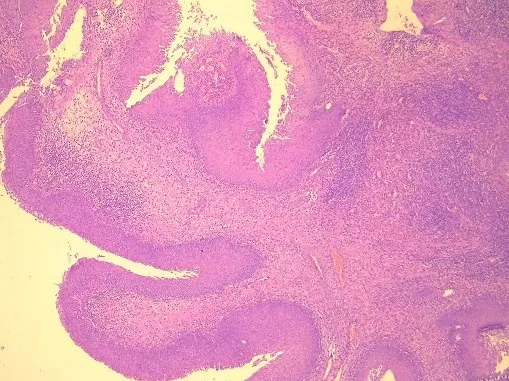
Microscope image showing an inverted papilloma: papillomatous proliferation of the squamous epithelium with endophytic growth pattern (HE x 40).
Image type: pathology (h&e)